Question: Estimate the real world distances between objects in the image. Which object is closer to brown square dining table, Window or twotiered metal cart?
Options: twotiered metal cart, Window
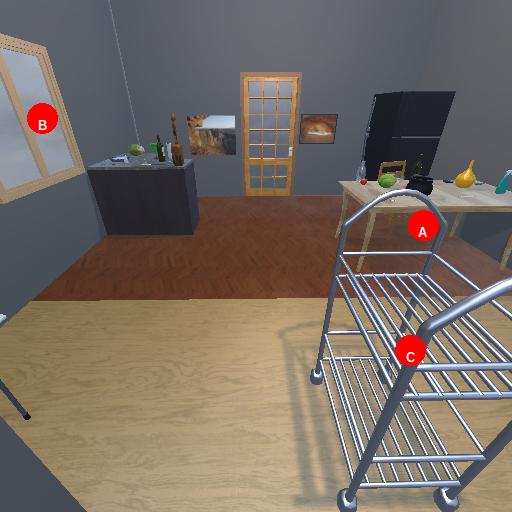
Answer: twotiered metal cart